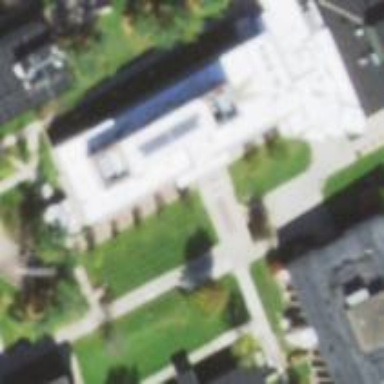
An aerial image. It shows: College building.